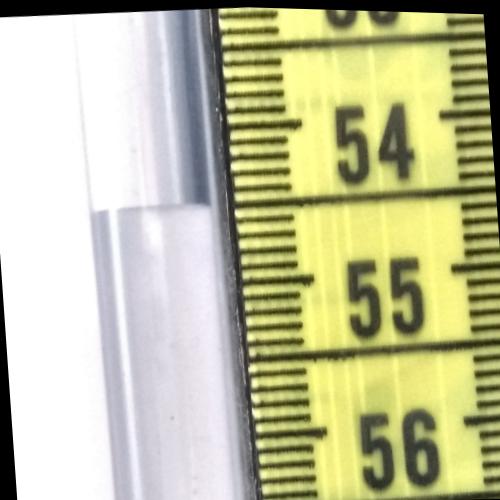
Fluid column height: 54.5 cm